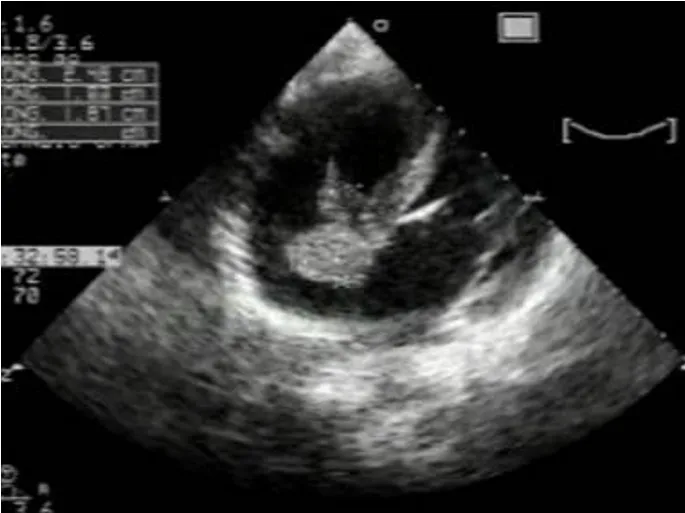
Two-dimensional echocardiography, in the apical four chamber view showing a large interatial septum cystic mass in a 16 years old Tunisian with cardiac hydatid cyst.
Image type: radiology (ultrasound)